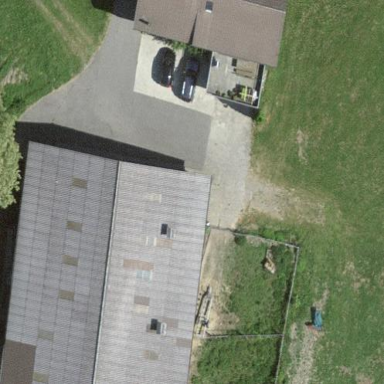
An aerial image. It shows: Farmyard area.